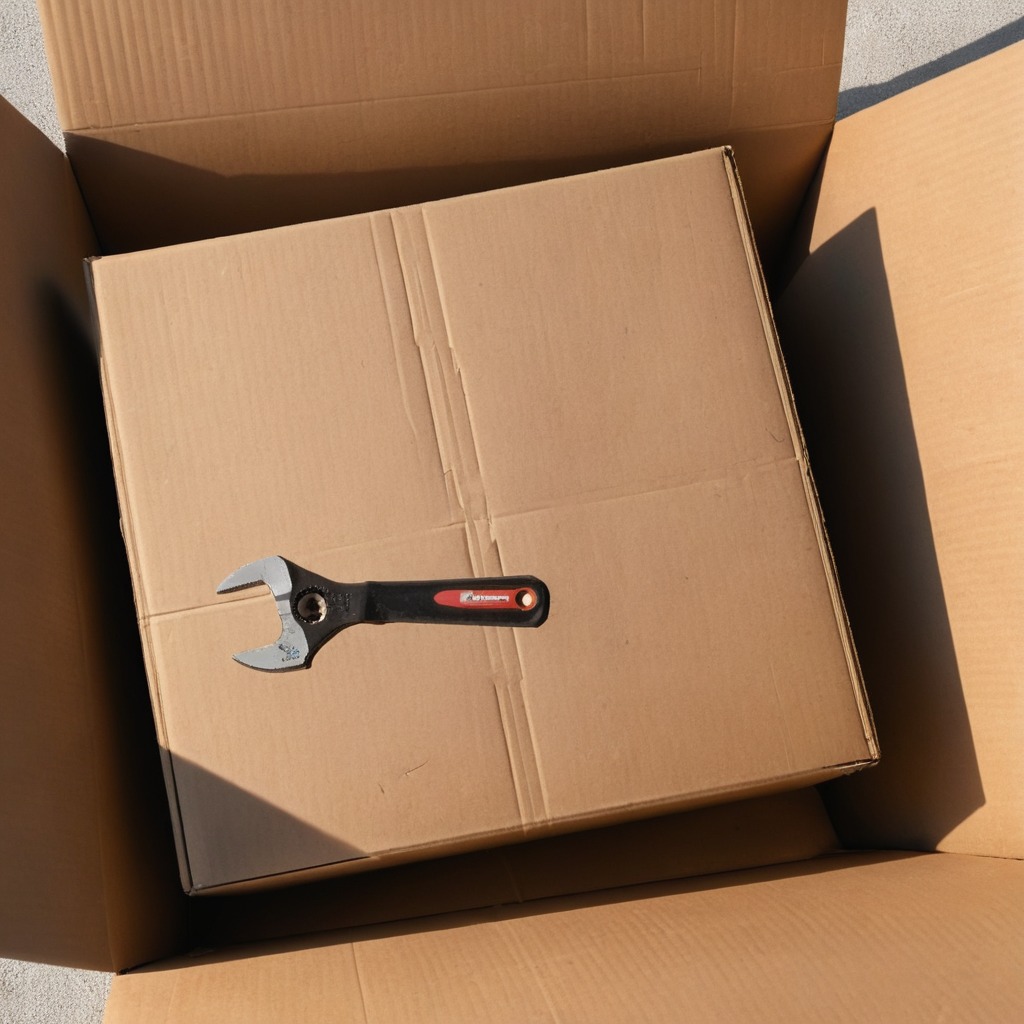
An wrench lying on a clean dry cardboard box surface in an outdoor workshop during daytime bright natural light soft shadows slightly creased but